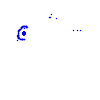
Particle: proton